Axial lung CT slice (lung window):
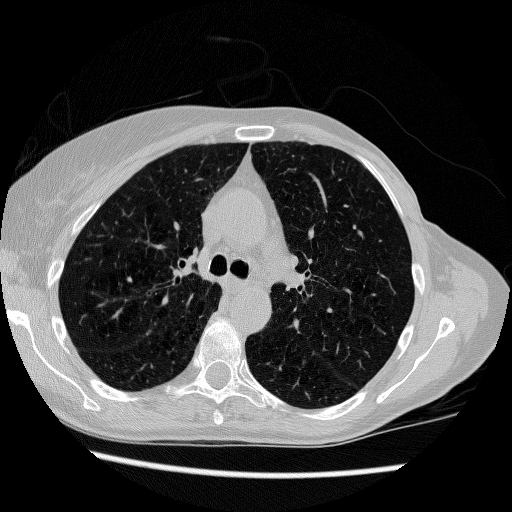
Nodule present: no